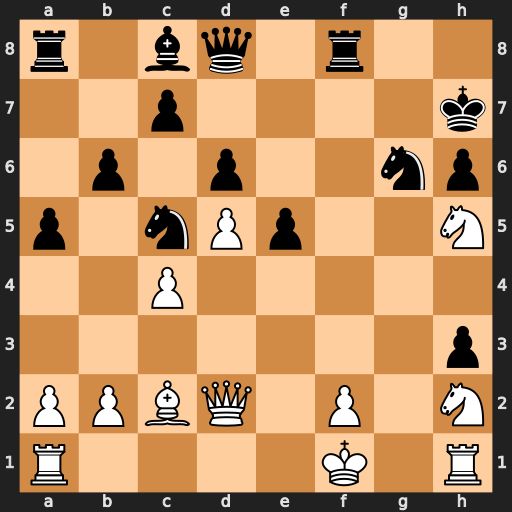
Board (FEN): r1bq1r2/2p4k/1p1p2np/p1nPp2N/2P5/7p/PPBQ1P1N/R4K1R
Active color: w
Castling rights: -
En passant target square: -
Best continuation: Bxg6+ Kxg6 Rg1+